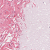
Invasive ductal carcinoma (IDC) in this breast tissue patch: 0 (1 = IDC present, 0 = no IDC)